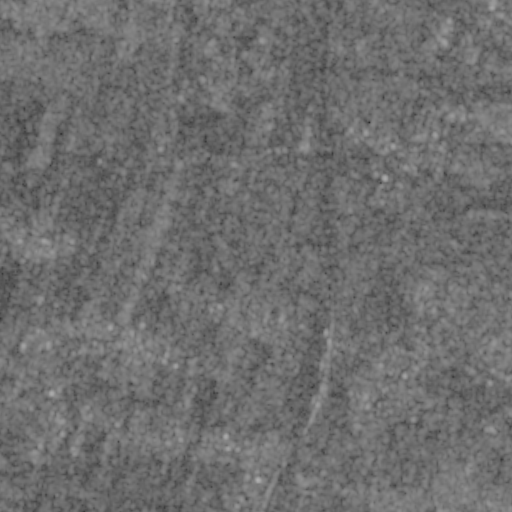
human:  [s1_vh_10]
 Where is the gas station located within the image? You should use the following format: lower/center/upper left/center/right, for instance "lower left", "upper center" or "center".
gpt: The gas station is located in the upper left of the image.
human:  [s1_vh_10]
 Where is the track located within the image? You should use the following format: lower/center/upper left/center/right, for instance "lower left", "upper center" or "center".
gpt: There is no track in the image.

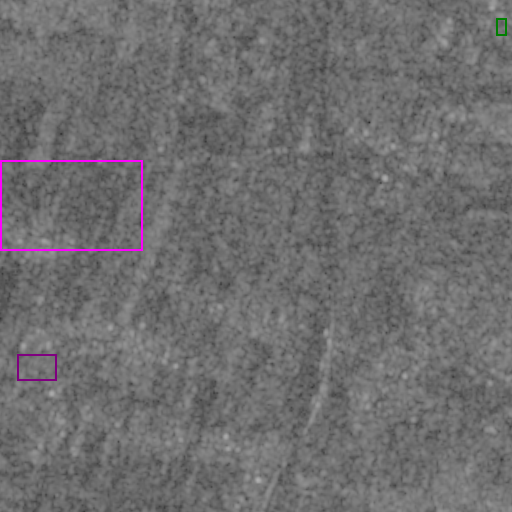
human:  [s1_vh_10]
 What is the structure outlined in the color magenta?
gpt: The structure outlined in magenta is a crop field.
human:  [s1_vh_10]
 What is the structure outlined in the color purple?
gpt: The structure outlined in purple is a park.
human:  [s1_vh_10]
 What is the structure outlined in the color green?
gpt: The structure outlined in green is a parking lot.
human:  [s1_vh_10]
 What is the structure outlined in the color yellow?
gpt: There is no yellow outline.